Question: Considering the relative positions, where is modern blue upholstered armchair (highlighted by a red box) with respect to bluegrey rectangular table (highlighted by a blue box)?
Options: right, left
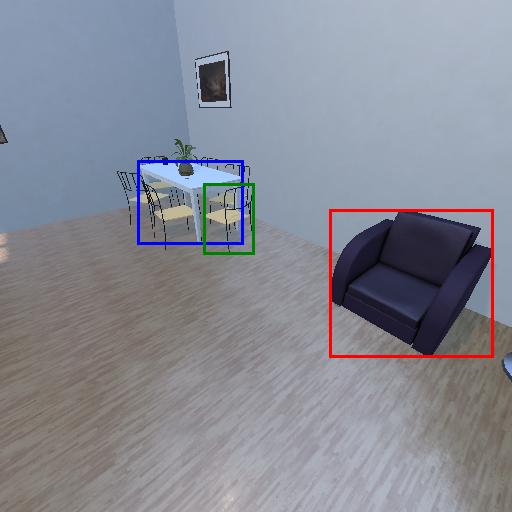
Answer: right